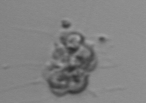
Label: Leptocylindrus_mediterraneus